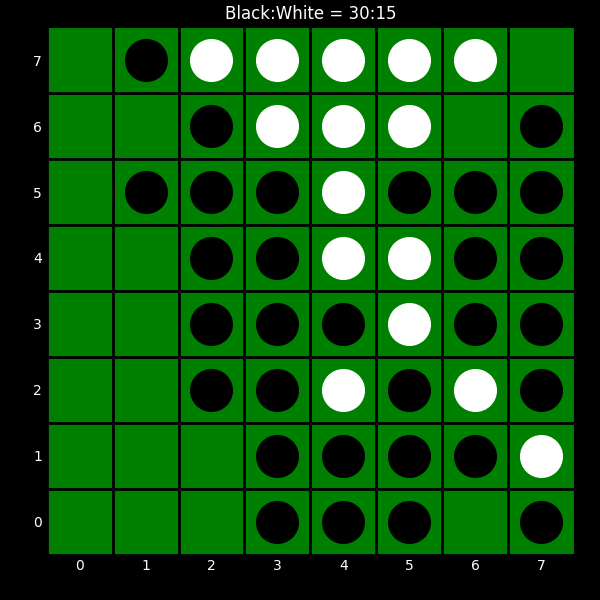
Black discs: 30
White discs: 15